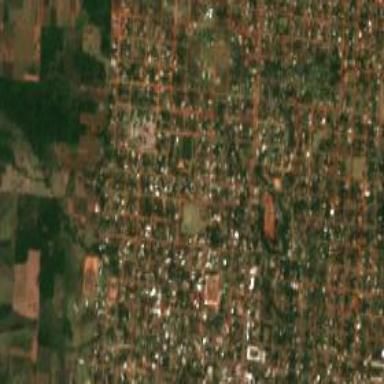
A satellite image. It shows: Residential area located in town.